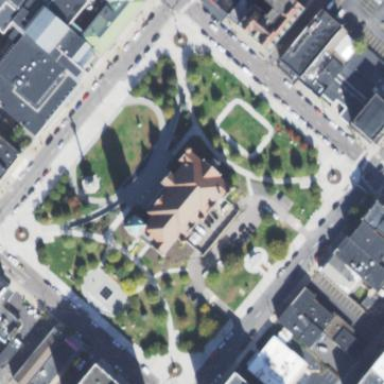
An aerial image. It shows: Courthouse building.